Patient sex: M
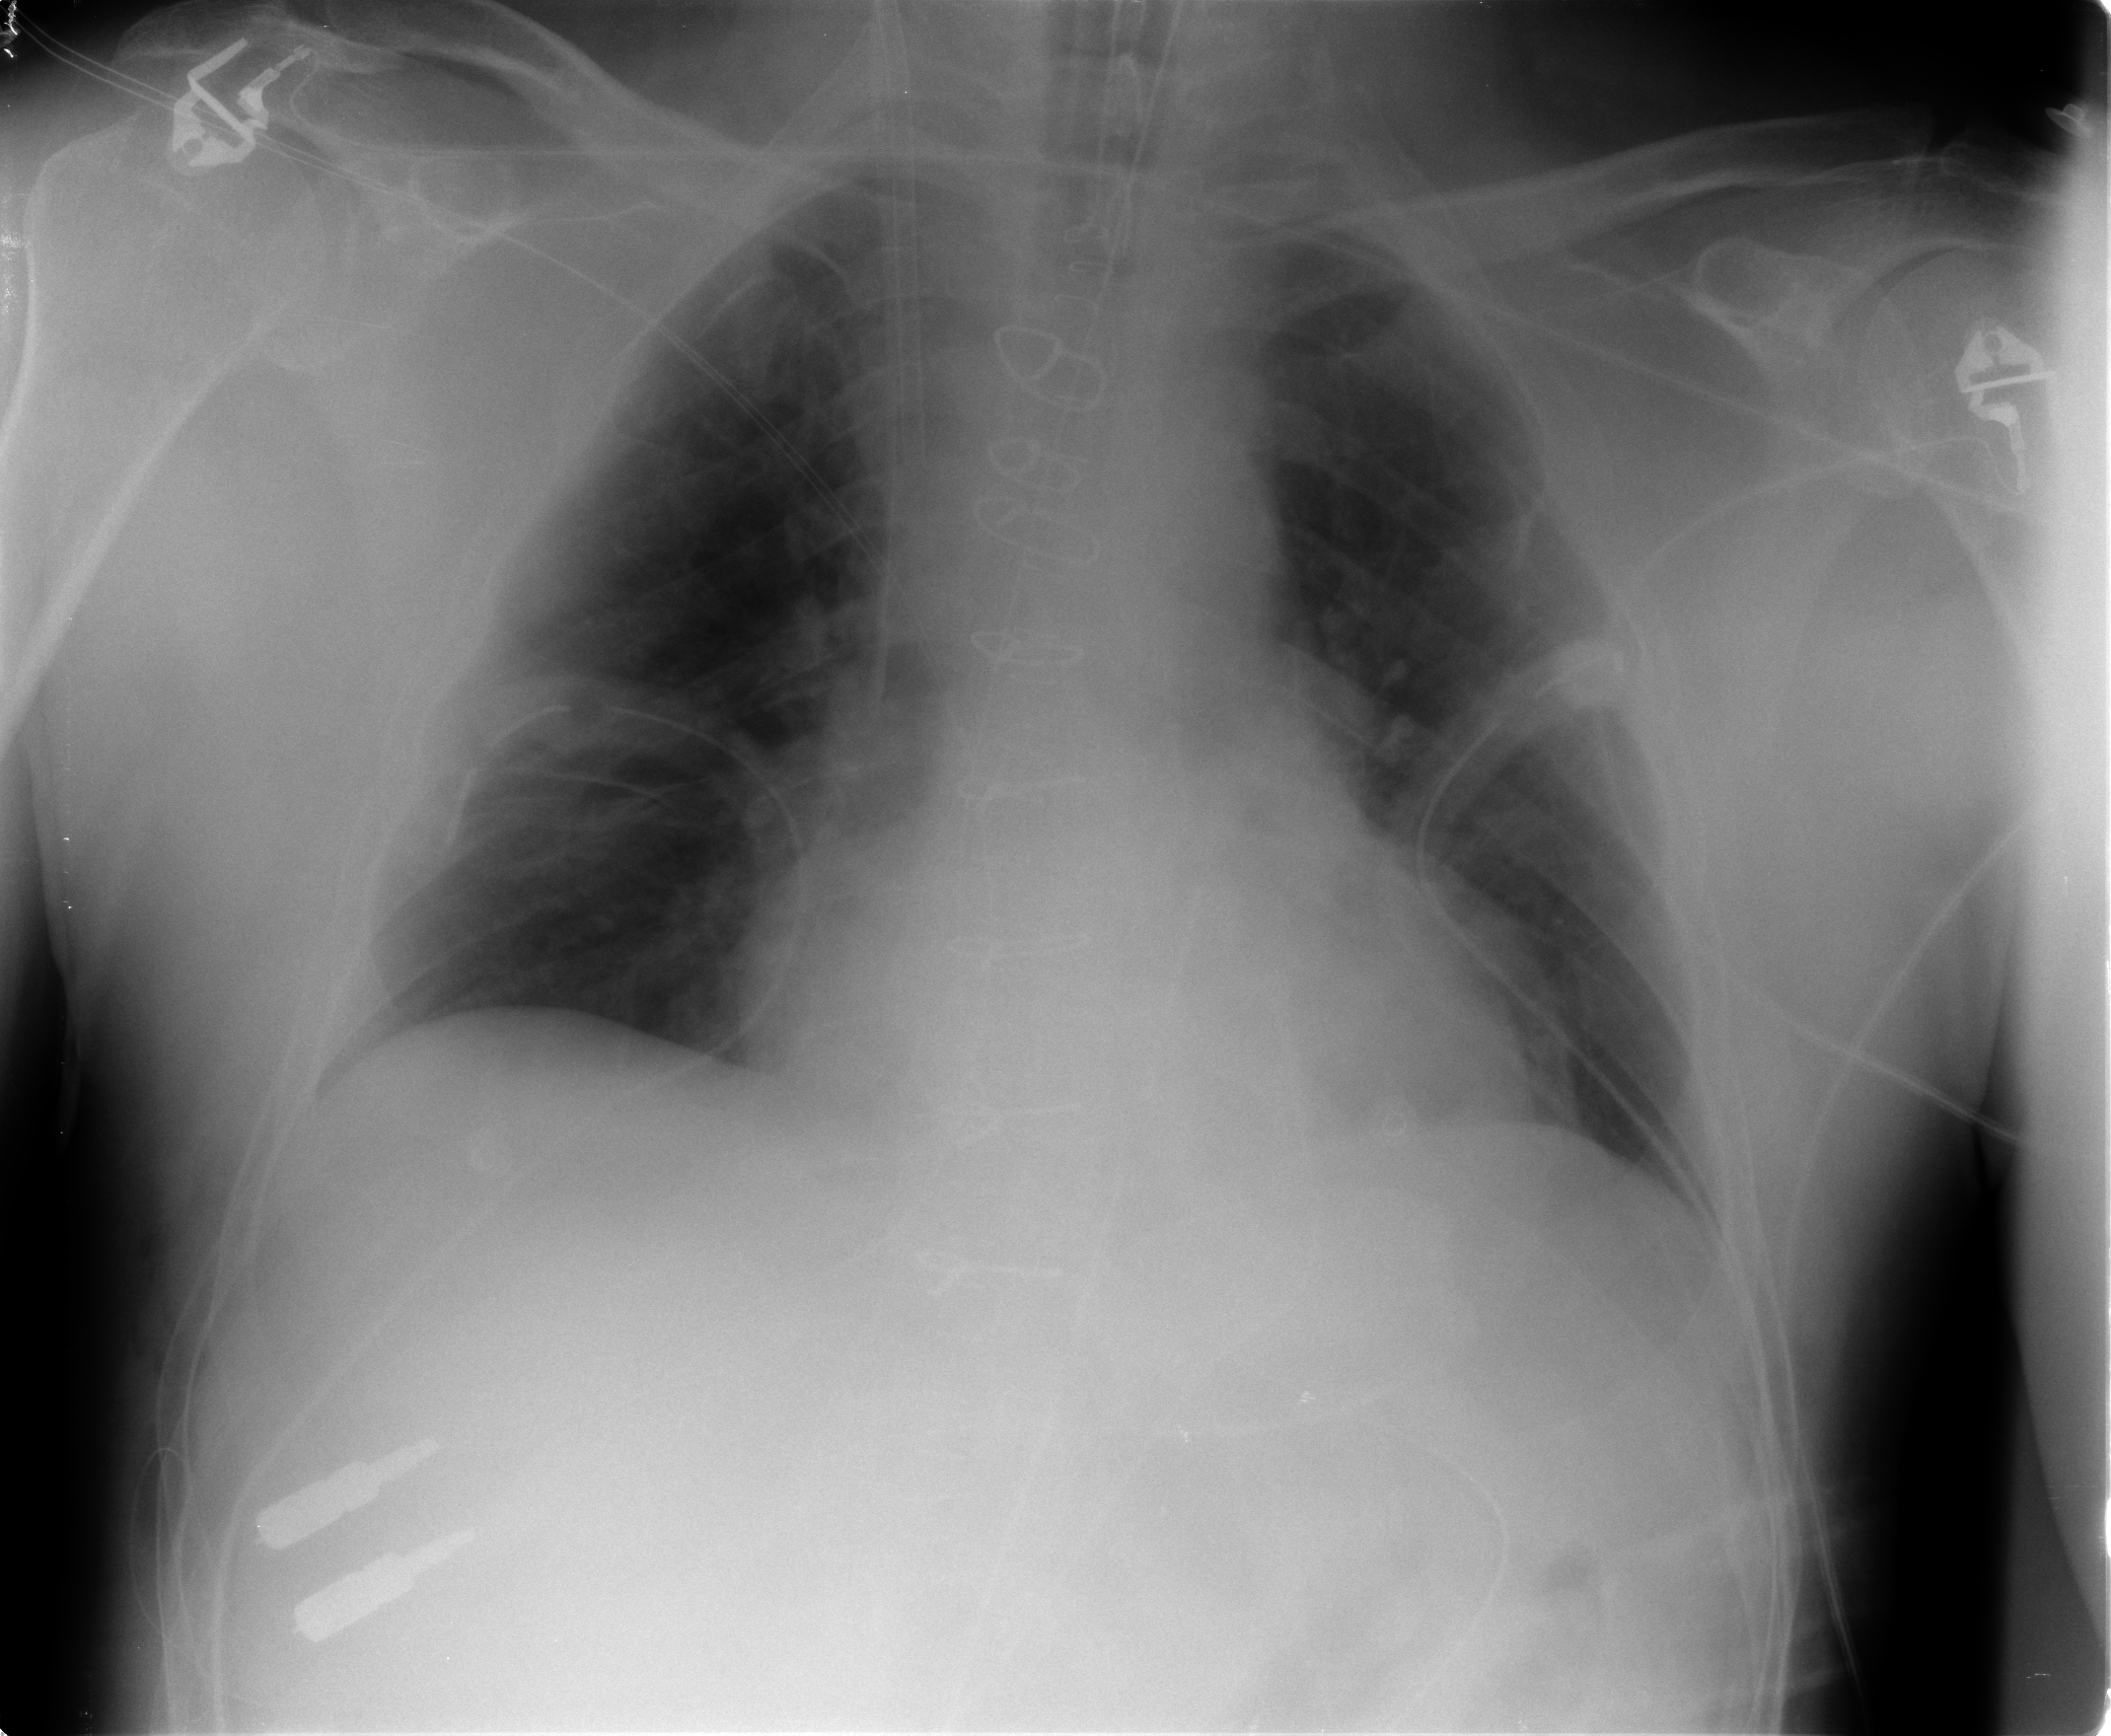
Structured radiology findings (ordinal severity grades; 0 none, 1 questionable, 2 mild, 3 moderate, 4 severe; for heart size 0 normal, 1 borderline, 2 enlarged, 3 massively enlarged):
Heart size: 2
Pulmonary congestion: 0
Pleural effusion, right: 1
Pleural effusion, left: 0
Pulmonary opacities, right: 0
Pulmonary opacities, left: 0
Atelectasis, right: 0
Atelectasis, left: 0